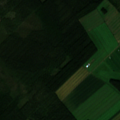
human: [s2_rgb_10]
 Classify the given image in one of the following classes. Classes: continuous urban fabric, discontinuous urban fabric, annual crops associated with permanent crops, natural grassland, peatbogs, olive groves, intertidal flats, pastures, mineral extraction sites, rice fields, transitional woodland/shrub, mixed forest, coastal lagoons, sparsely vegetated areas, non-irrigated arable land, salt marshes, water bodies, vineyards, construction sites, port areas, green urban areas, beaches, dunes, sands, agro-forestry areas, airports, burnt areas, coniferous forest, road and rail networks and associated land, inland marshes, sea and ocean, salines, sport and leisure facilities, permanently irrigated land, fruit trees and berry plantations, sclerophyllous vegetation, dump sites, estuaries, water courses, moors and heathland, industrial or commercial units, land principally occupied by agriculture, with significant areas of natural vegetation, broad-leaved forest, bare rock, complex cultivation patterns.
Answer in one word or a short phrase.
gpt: non-irrigated arable land, land principally occupied by agriculture, with significant areas of natural vegetation, coniferous forest, mixed forest